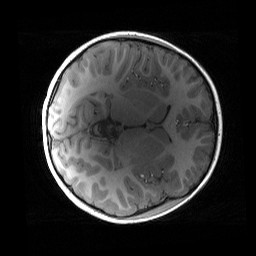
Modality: T1w
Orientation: axial
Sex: female
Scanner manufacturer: siemens
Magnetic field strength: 3 T
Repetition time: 1.9 s
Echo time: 0.00243 s